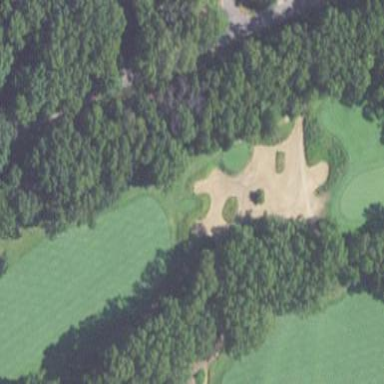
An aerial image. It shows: Sand bunker on golf course.